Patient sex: M
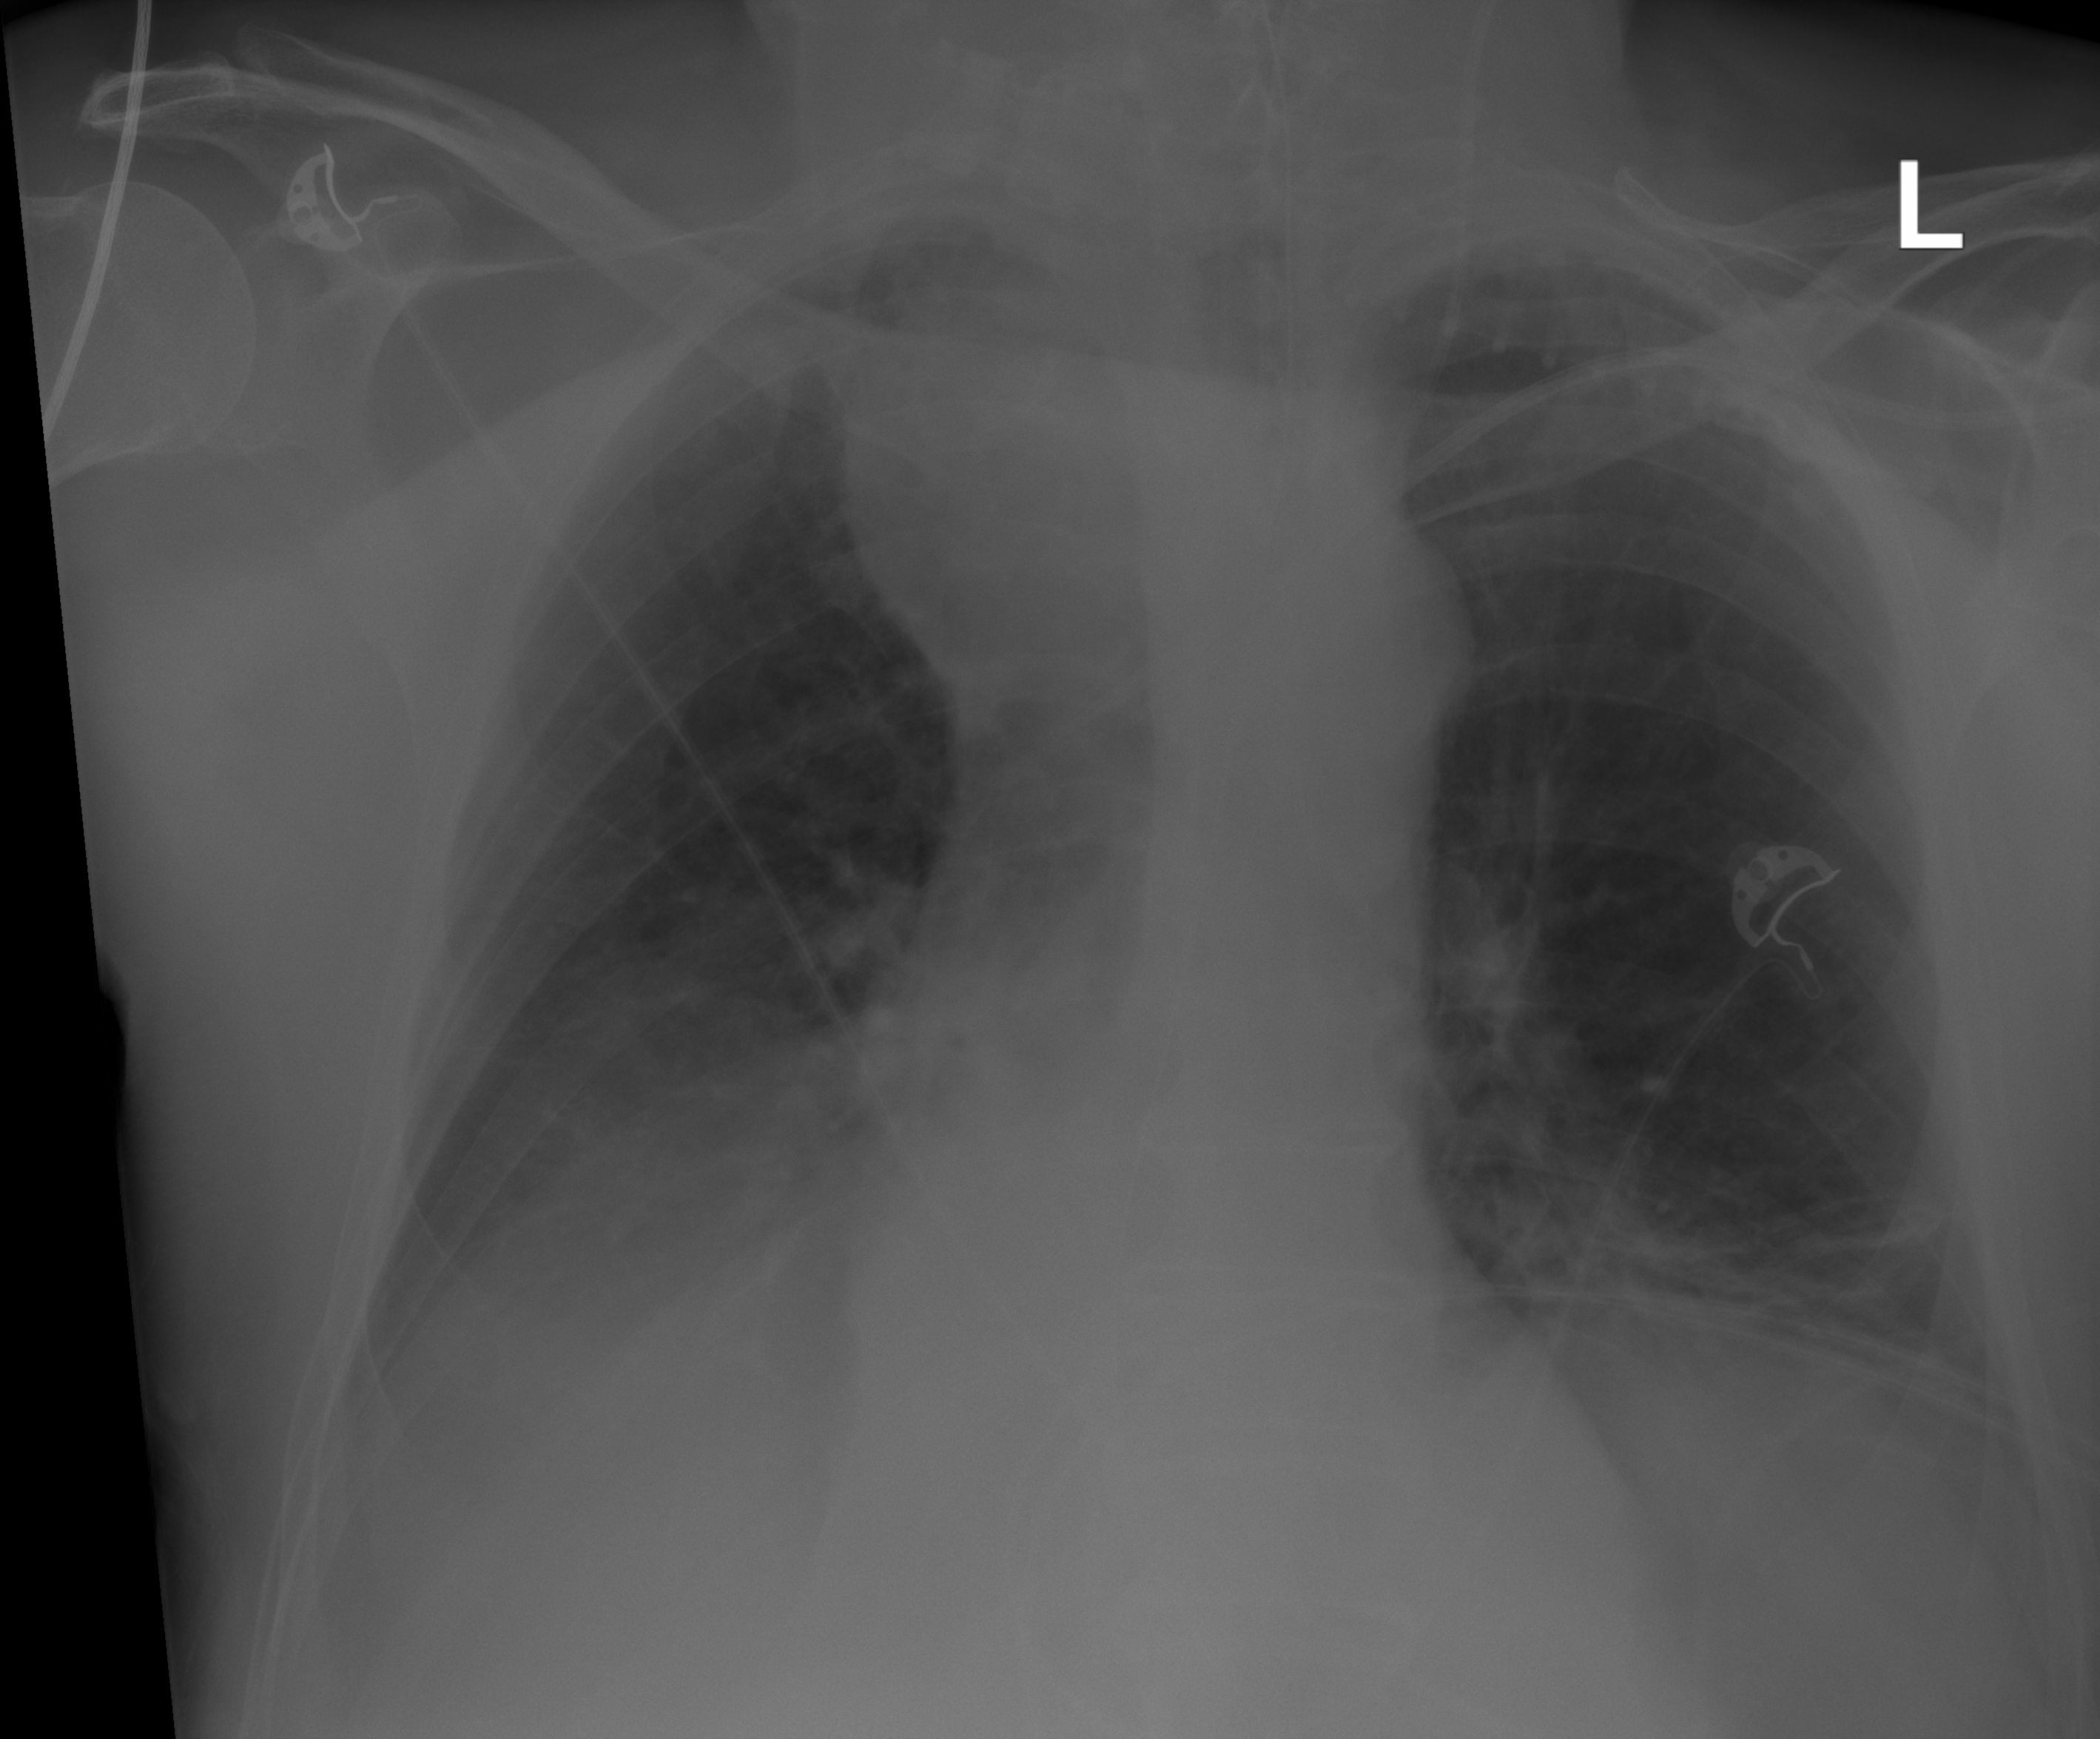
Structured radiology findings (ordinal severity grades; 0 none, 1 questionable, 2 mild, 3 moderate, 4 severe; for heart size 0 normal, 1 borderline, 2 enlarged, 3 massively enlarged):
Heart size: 0
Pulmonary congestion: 2
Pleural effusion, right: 2
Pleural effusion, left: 2
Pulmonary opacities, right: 0
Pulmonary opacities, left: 0
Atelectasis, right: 2
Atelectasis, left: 2